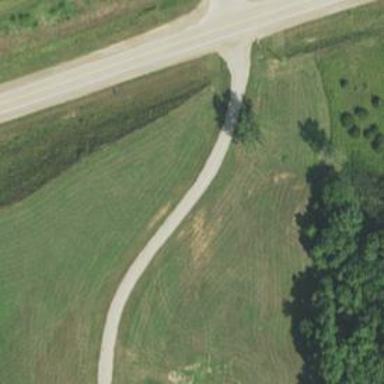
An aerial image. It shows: Driveway leading to service road.